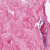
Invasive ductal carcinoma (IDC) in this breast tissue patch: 0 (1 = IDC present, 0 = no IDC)